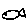
Label: fish